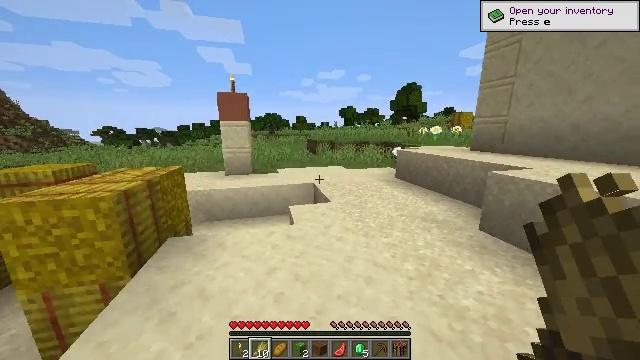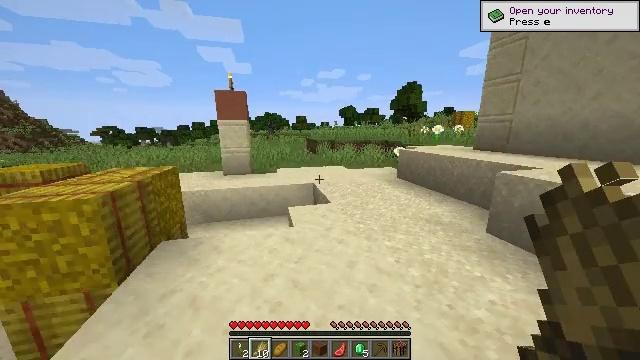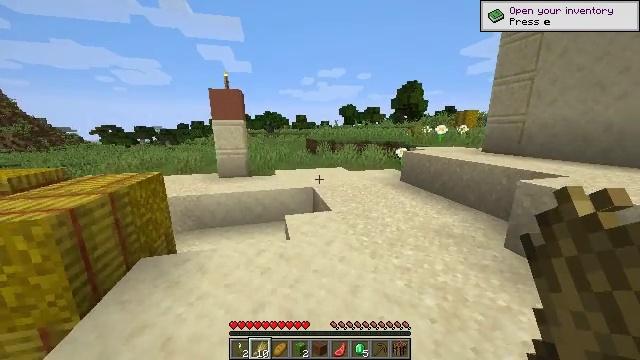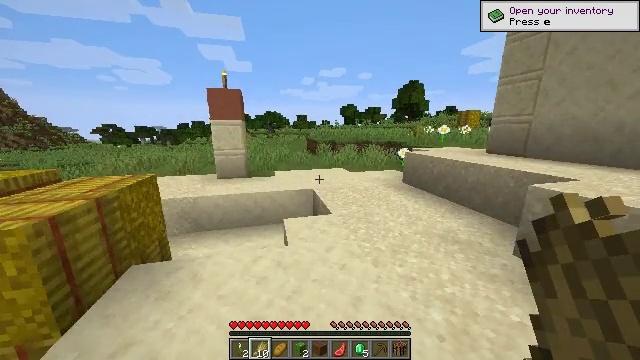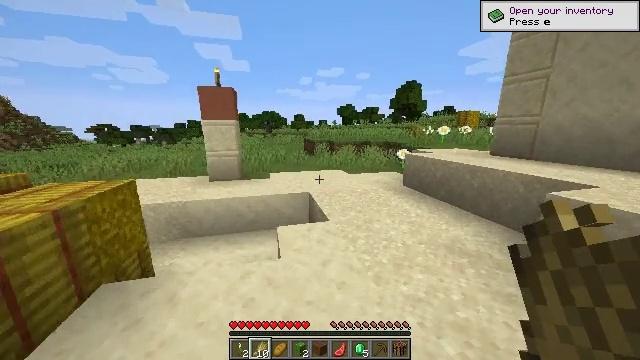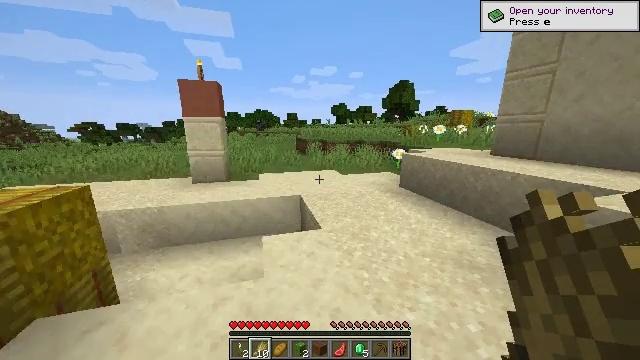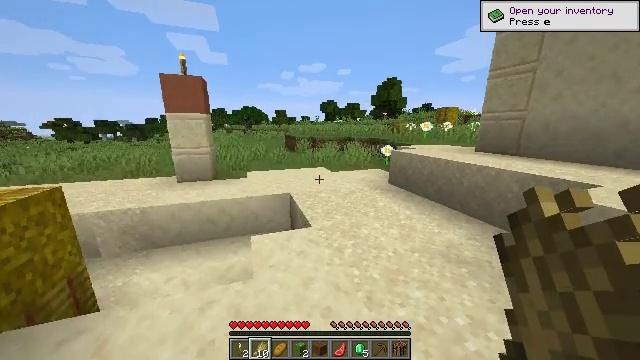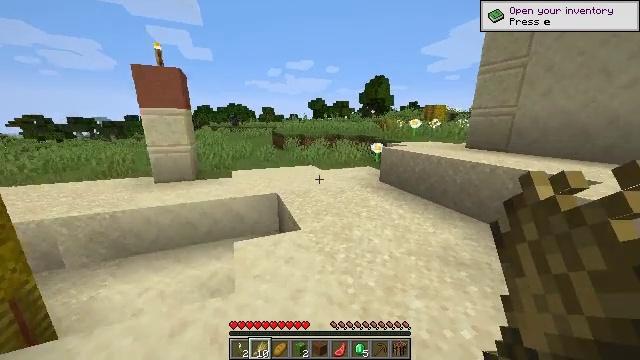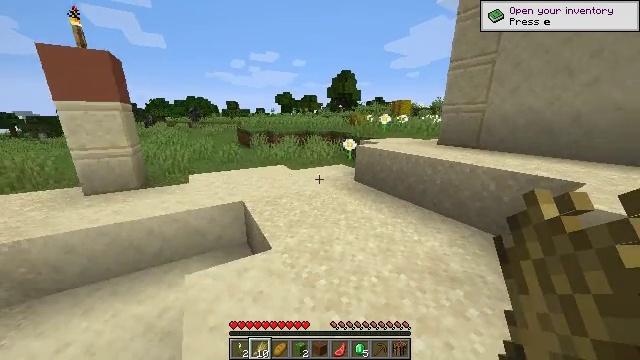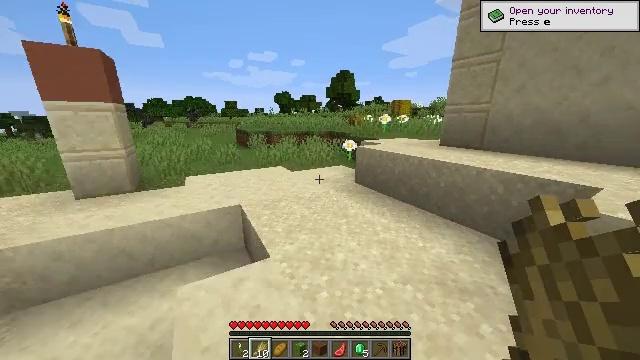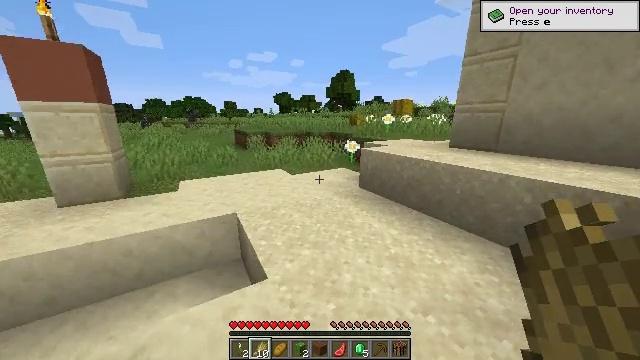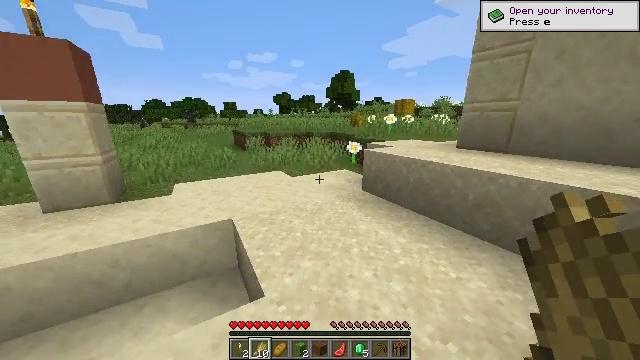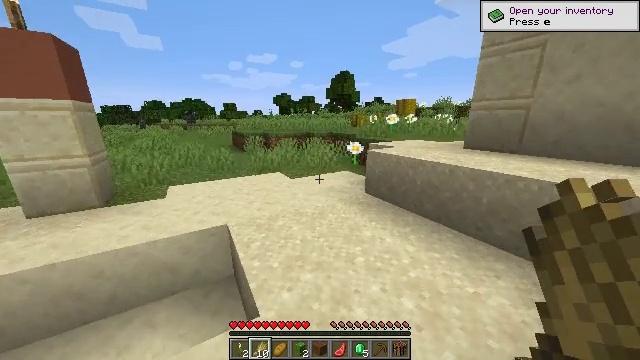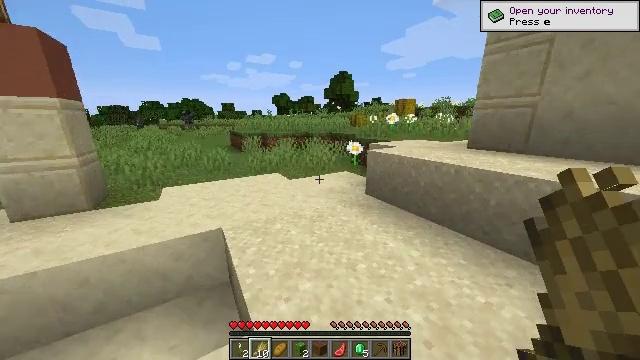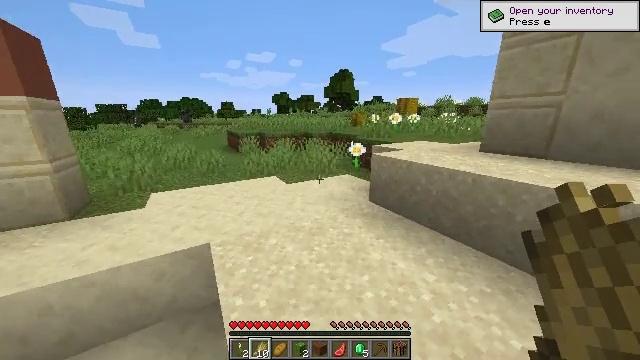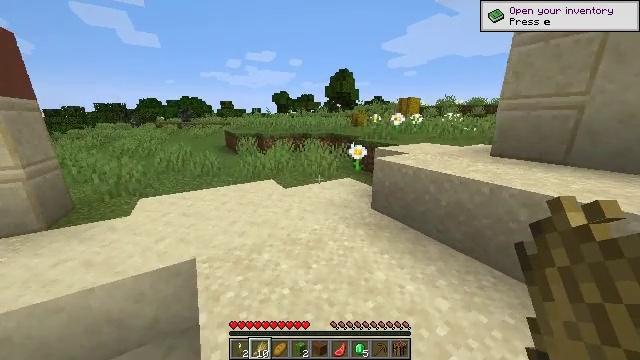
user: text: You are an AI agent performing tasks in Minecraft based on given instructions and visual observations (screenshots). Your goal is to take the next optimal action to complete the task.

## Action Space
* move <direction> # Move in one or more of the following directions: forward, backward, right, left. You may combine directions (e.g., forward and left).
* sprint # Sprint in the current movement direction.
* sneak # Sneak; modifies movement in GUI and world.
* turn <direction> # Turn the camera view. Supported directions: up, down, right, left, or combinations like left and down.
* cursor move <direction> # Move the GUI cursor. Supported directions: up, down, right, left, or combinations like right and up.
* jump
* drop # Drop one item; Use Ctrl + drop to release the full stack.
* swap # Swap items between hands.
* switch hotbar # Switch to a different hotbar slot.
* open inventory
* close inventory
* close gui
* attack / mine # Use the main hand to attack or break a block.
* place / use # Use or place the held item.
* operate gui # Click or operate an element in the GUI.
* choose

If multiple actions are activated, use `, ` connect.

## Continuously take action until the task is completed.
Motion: motion action
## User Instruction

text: Dig up the smooth sandstone block.
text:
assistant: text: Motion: move forward, sprint
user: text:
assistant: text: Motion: move forward, sprint
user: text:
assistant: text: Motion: move forward, sprint
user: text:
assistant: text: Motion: move forward, sprint
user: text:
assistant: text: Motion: move forward, sprint, turn right
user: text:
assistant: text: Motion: move forward, sprint, turn right
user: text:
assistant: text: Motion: move forward, sprint, turn right
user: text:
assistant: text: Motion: move forward, sprint, turn right
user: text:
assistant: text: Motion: move forward, sprint
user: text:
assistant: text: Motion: move forward, sprint
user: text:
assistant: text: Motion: move forward, sprint
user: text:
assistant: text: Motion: move forward, sprint
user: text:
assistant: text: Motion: move forward, sprint
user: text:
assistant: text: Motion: move forward, sprint
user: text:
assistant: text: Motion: move forward, sprint
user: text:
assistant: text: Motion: move forward, sprint
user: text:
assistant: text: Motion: move forward, sprint
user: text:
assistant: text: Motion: move forward, sprint
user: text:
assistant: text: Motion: move forward, sprint
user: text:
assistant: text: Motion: move forward, sprint
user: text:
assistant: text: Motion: move forward, sprint
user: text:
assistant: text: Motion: move forward, sprint, turn right
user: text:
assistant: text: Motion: move forward, sprint, turn right
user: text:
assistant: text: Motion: move forward, sprint, turn right
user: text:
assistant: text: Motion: move forward, sprint
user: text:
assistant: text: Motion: move forward, sprint
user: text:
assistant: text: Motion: move forward, sprint, turn right
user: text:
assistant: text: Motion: move forward, sprint, turn right
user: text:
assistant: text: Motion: move forward, sprint, turn right
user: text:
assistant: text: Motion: move forward, sprint, turn right